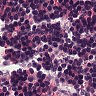
Metastatic tissue present: no